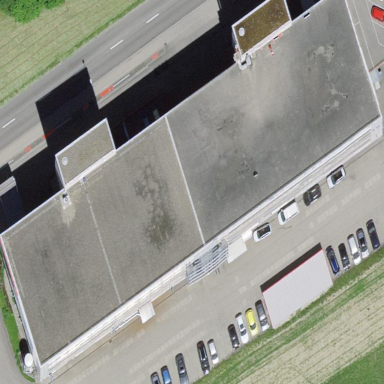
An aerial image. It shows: Industrial building.